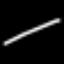
Label: line